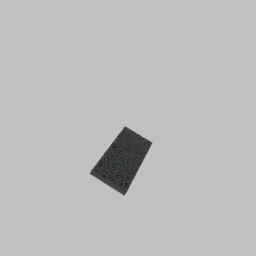
Label: architecture